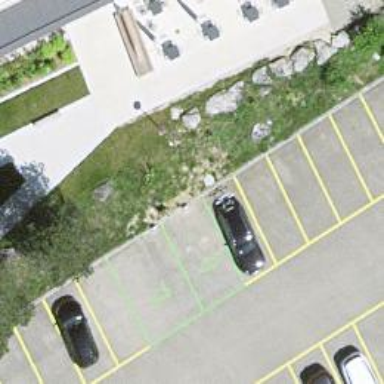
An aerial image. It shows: Charging station.